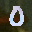
Label: 0